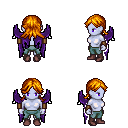
a pixel art fantasy rpg character, female body template, dark elf, purple skin, purple wings, teal pants, dark blonde loose hair, leather bracers, maroon shoes, four views (front, back, left, right), 2x2 character sprite sheet, small pixel art, hard edges, no anti-aliasing